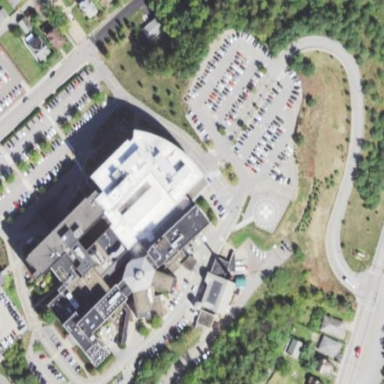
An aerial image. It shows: Hospital building.